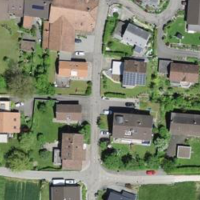
EUNIS habitat code: 55
Species observed at this site:
Cardamine pratensis